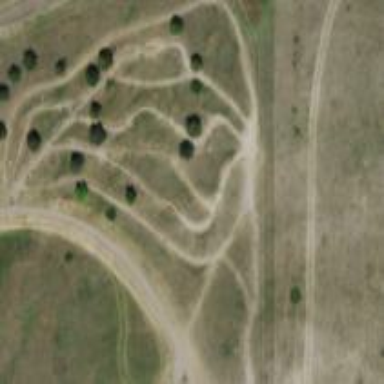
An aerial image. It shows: Cycling track located on leisure land.